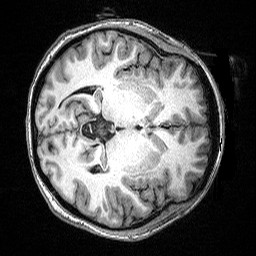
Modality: T1w
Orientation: axial
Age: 26
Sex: female
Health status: healthy
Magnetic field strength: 3 T
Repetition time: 2.53 s
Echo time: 0.00331 s